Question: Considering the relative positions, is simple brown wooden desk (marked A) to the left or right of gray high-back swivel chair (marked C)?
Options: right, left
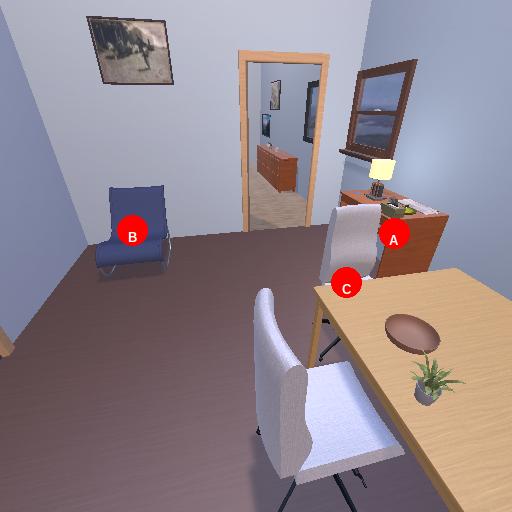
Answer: right